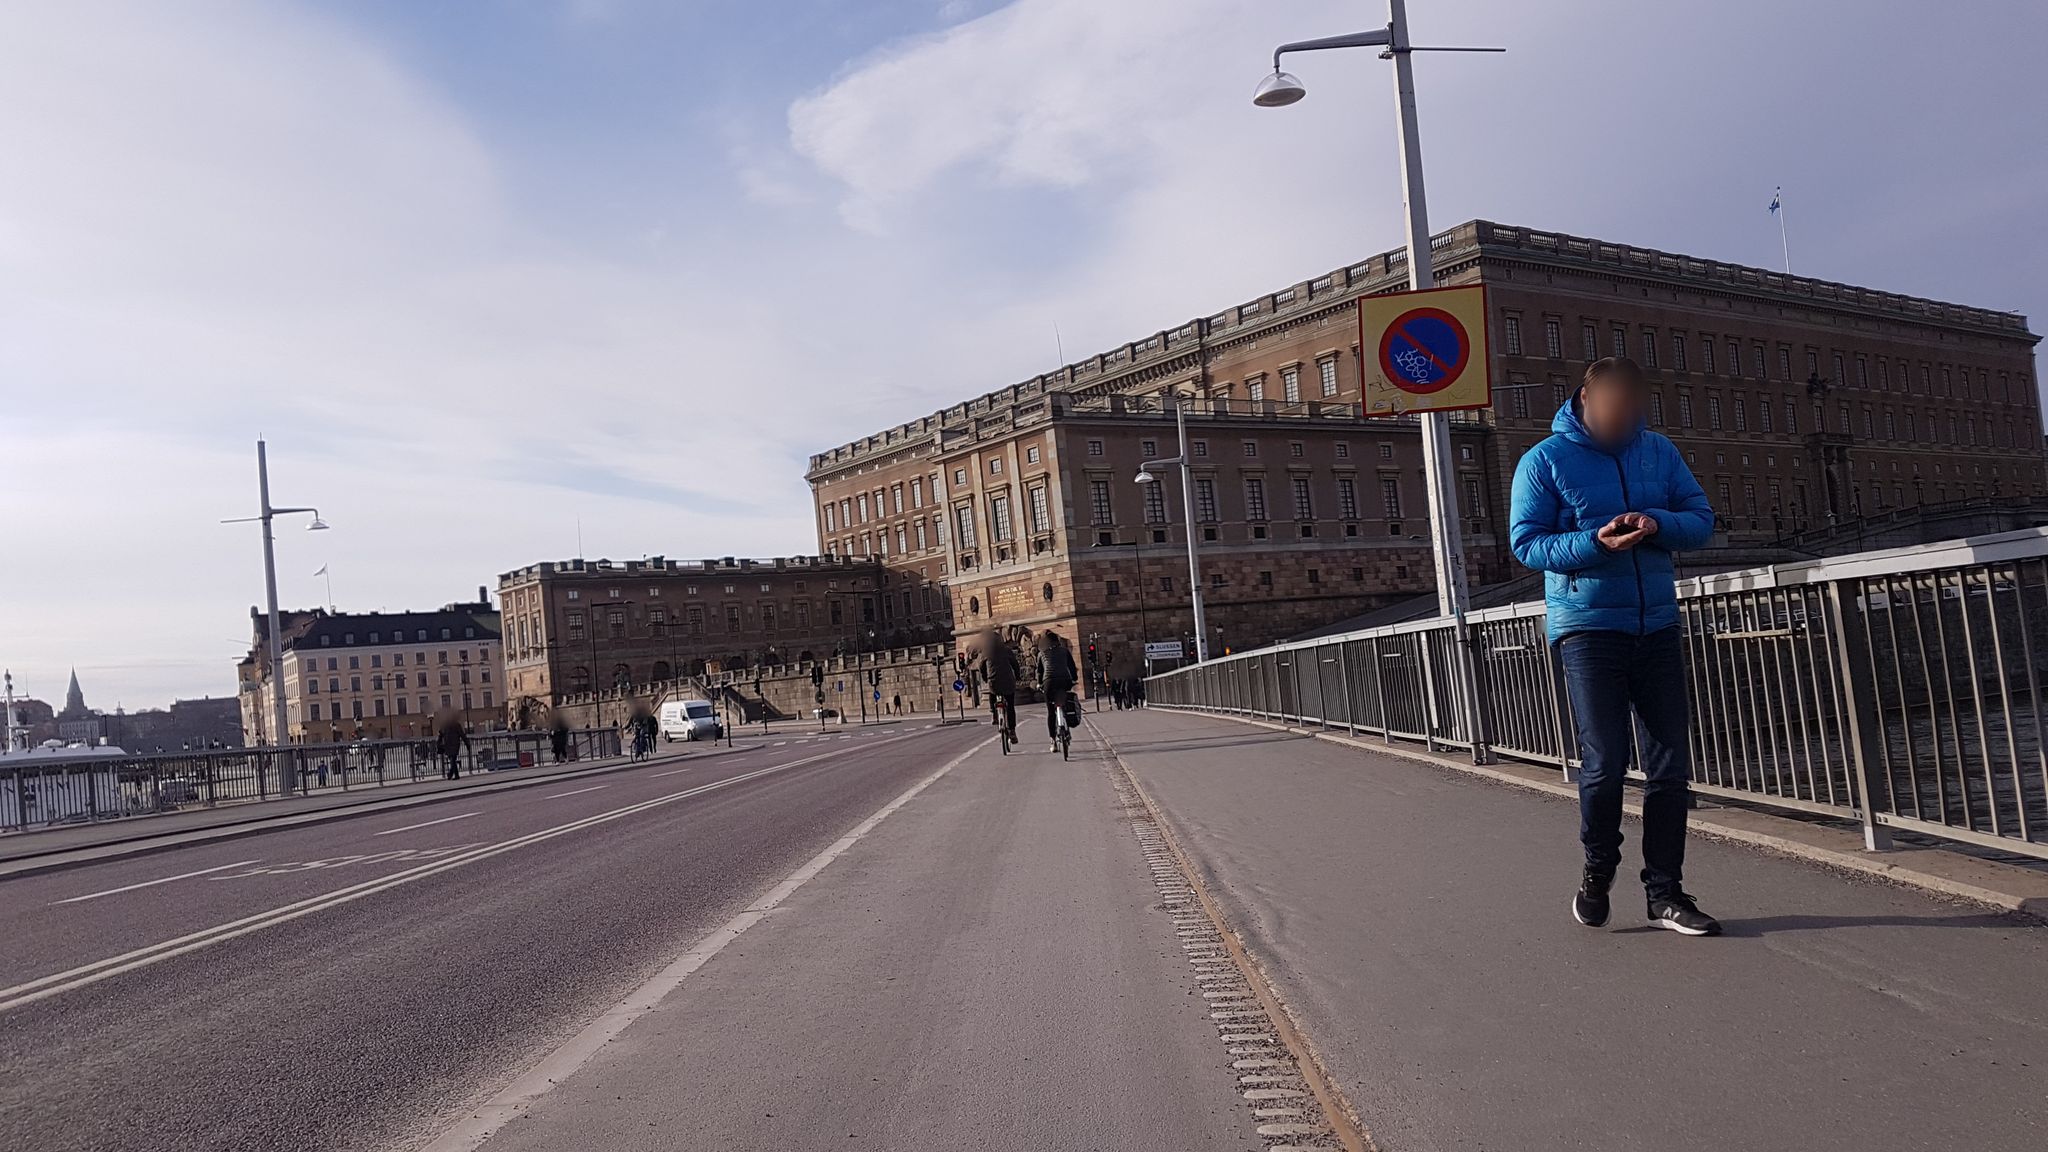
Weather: clear
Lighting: day
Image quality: good
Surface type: cycling surface
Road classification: tertiary
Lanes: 1
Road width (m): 2.1
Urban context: urban centre
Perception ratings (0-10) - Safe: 6.8, Lively: 3.88, Beautiful: 4.91, Boring: 3.65, Depressing: 4.87, Wealthy: 2.04